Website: walmart
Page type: payment
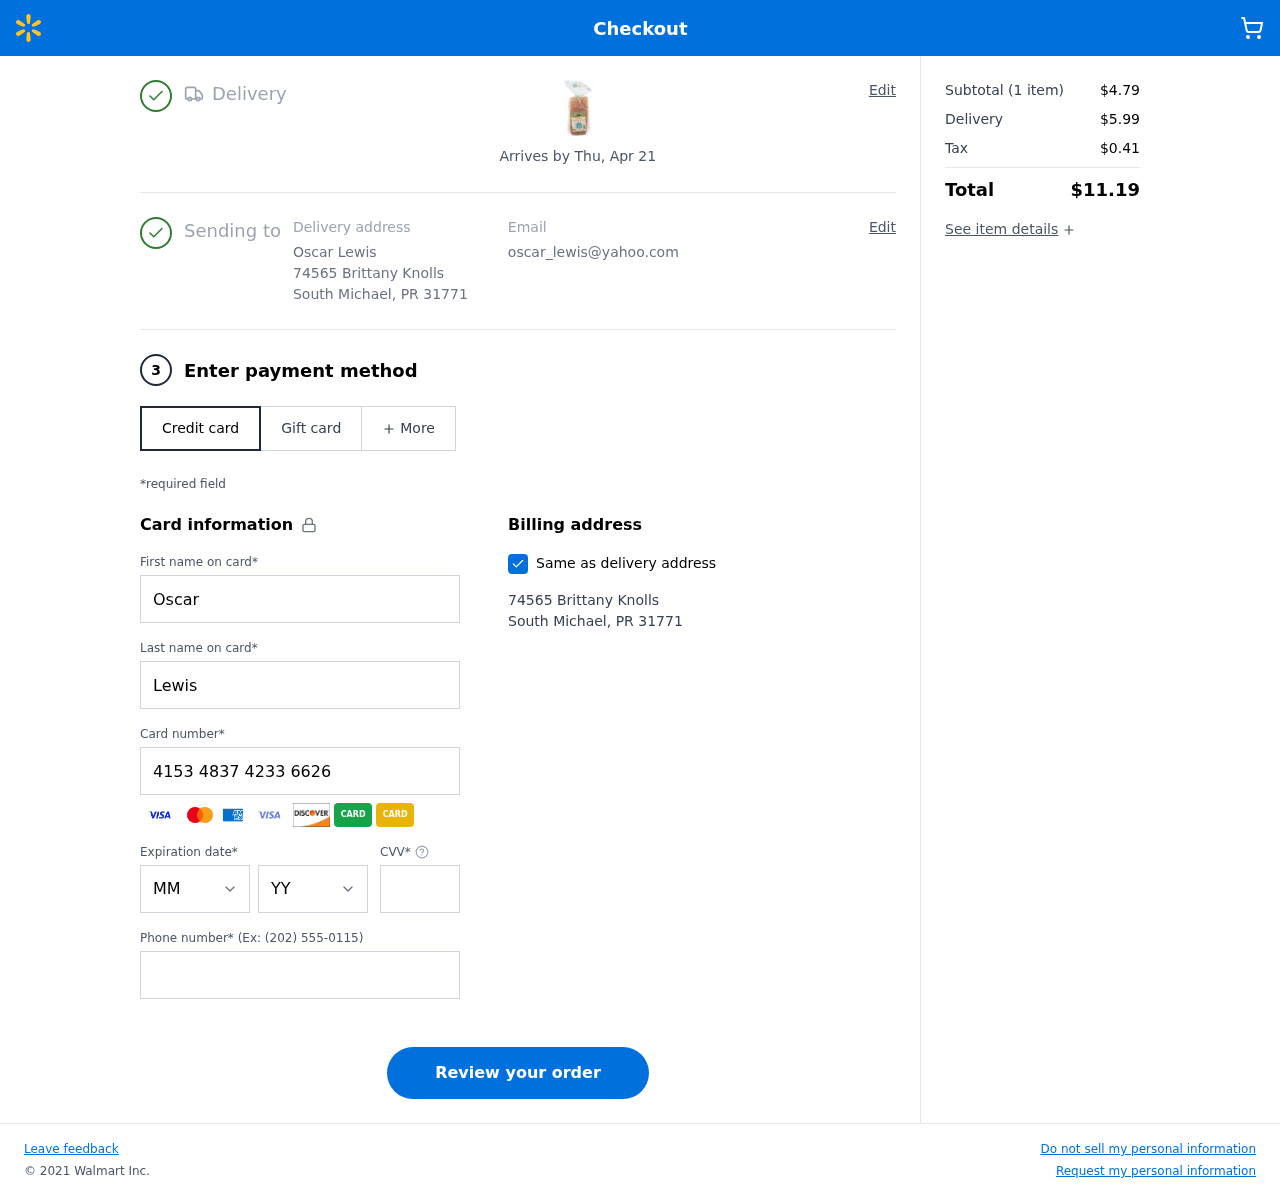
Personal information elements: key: PII_CARD_CVV
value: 763
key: PII_CARD_EXPIRY_MONTH
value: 04
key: PII_CARD_EXPIRY_YEAR
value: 28
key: PII_CARD_NUMBER
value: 4153 4837 4233 6626
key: PII_CITY
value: South Michael
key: PII_EMAIL
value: oscar_lewis@yahoo.com
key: PII_FIRSTNAME
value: Oscar
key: PII_FULLNAME
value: Oscar Lewis
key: PII_LASTNAME
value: Lewis
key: PII_PHONE
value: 8689889732
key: PII_POSTCODE
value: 31771
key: PII_STATE_ABBR
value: PR
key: PII_STREET
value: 74565 Brittany Knolls
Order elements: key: ORDER_DELIVERY_DATE
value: Arrives by Thu, Apr 21
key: ORDER_NUM_ITEMS
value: (1 item)
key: ORDER_SUBTOTAL
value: $4.79
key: ORDER_SHIPPING_COST
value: $5.99
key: ORDER_TAX
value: $0.41
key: ORDER_TOTAL
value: $11.19